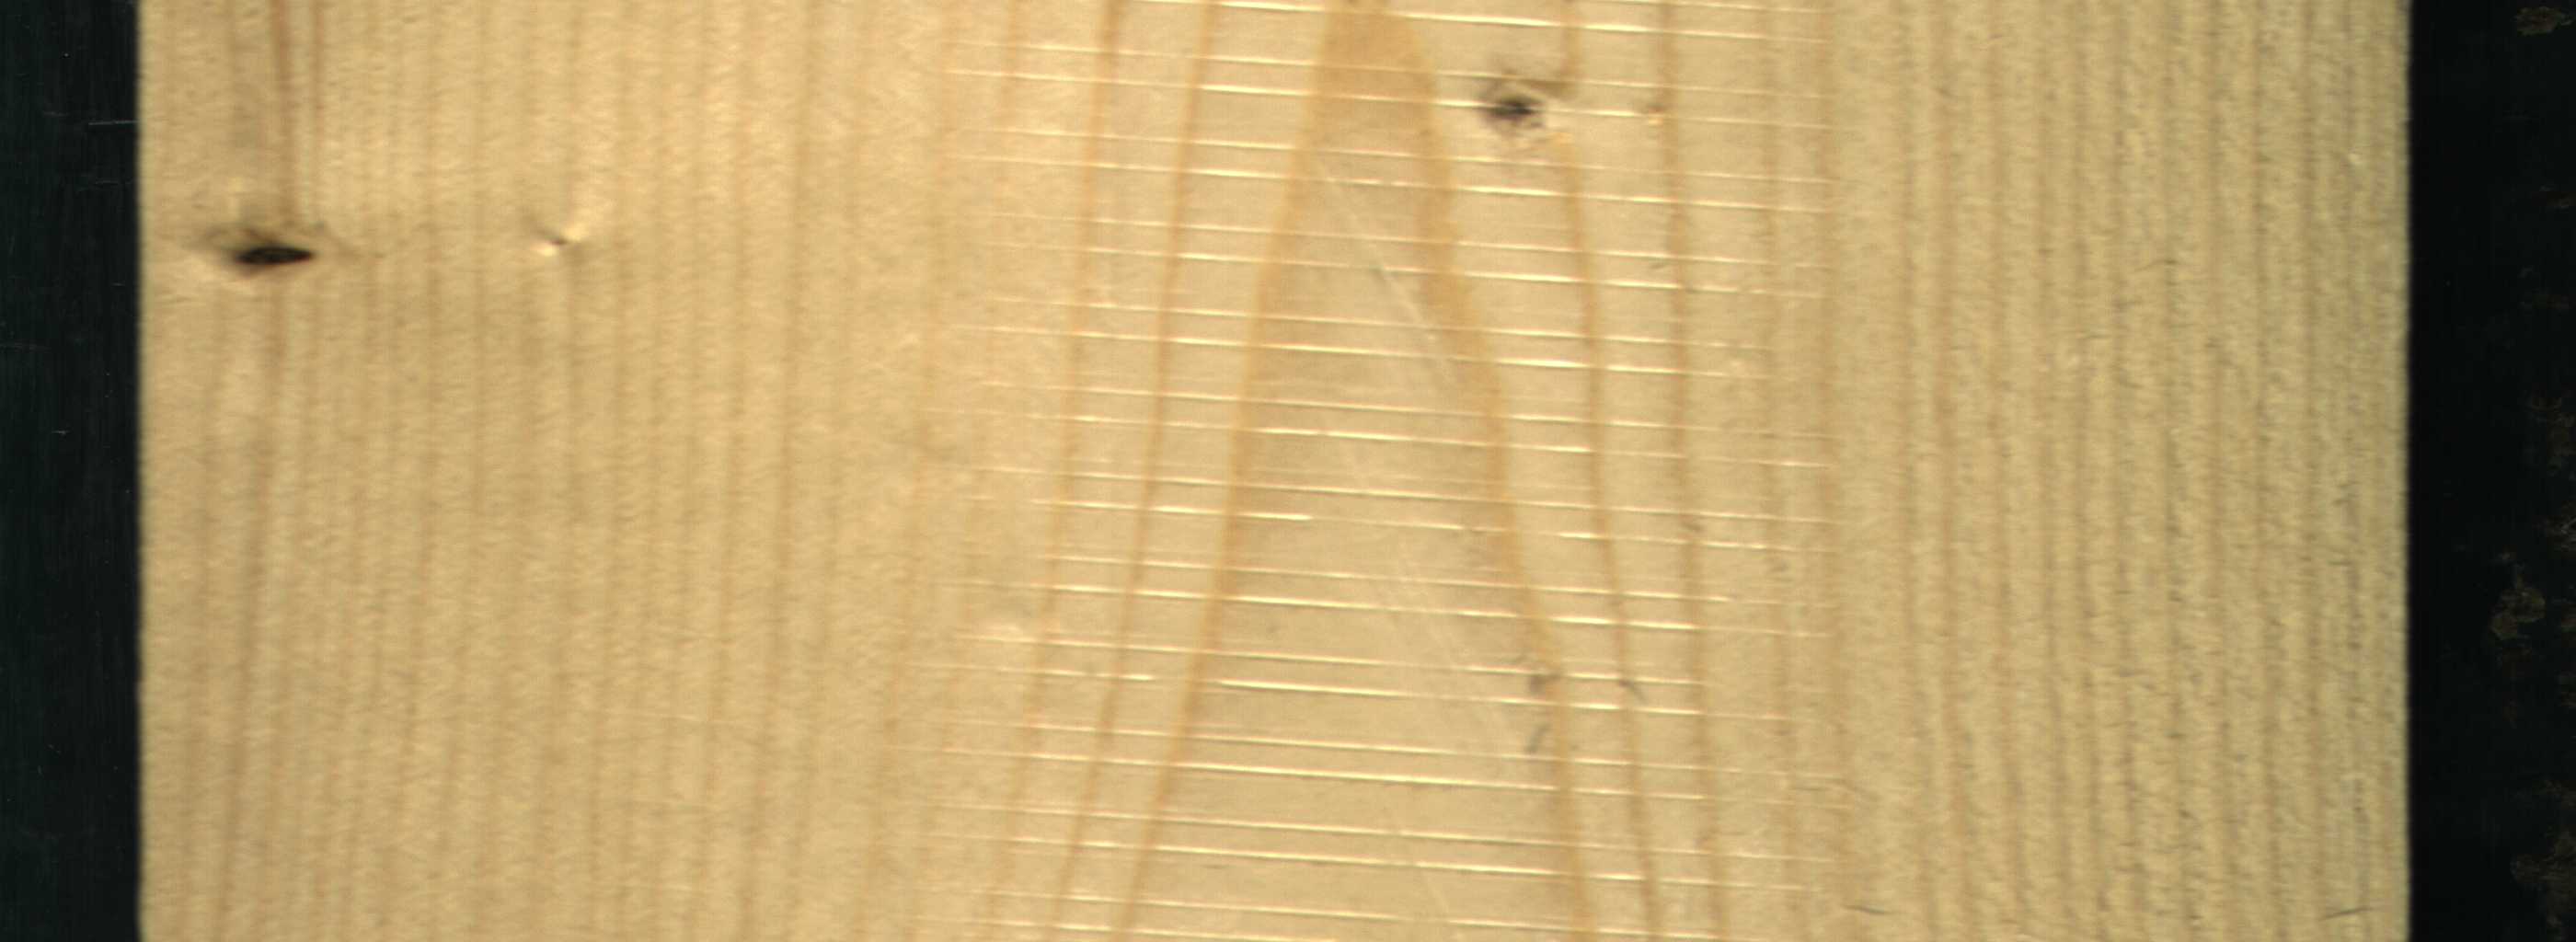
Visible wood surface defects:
Dead_Knot
Live_Knot